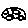
Label: car